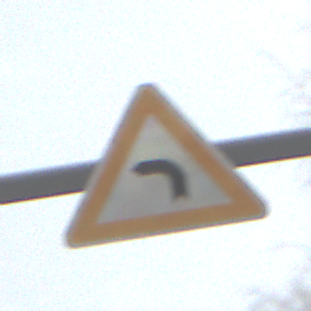
Verkehrszeichen: KurveLinks
Umgebung: Outdoor, Nature
Tageszeit: MorningAfternoon
Wetter: PartlyCloudy
Licht: Natural
Jahreszeit: Winter
Kontrast: MediumContrast